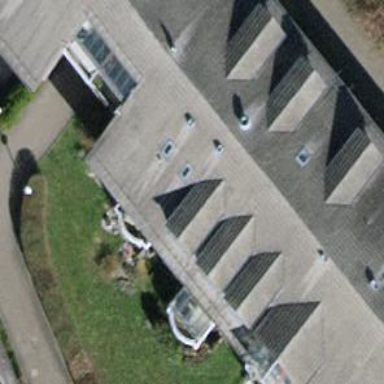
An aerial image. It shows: Building with tile roof.